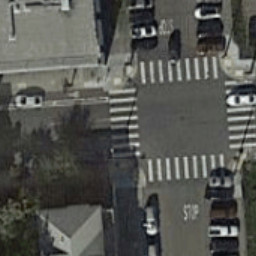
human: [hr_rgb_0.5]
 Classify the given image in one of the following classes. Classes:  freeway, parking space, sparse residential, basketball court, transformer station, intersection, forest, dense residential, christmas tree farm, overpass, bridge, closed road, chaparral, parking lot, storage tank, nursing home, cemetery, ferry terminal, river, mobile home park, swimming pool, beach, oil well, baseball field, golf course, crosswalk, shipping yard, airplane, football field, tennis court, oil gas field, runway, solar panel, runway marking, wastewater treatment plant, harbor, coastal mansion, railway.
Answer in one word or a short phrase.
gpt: crosswalk